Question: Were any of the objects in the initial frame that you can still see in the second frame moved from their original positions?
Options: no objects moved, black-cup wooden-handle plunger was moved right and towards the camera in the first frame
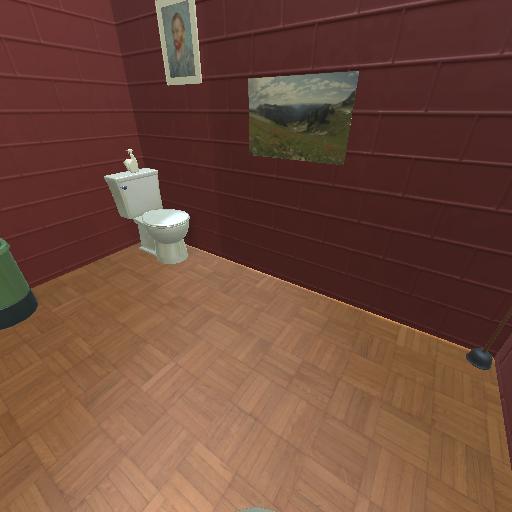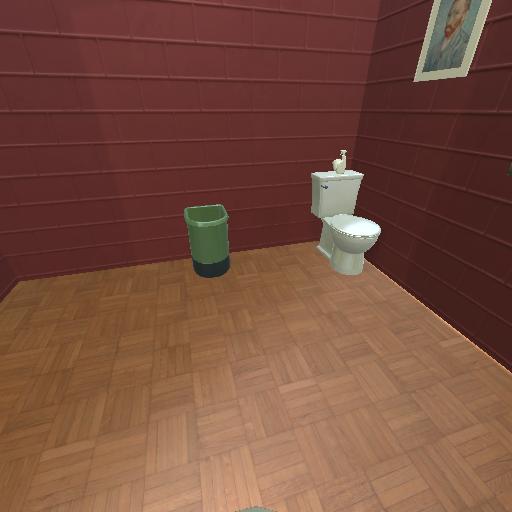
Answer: no objects moved